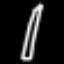
Label: pencil